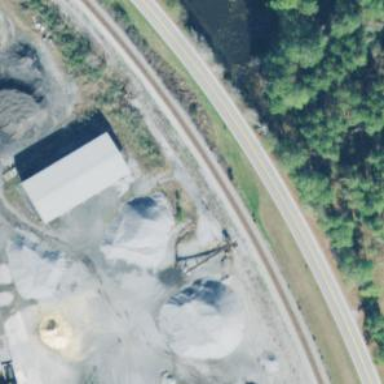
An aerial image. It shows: Railway spur service line used for aggregate transportation.